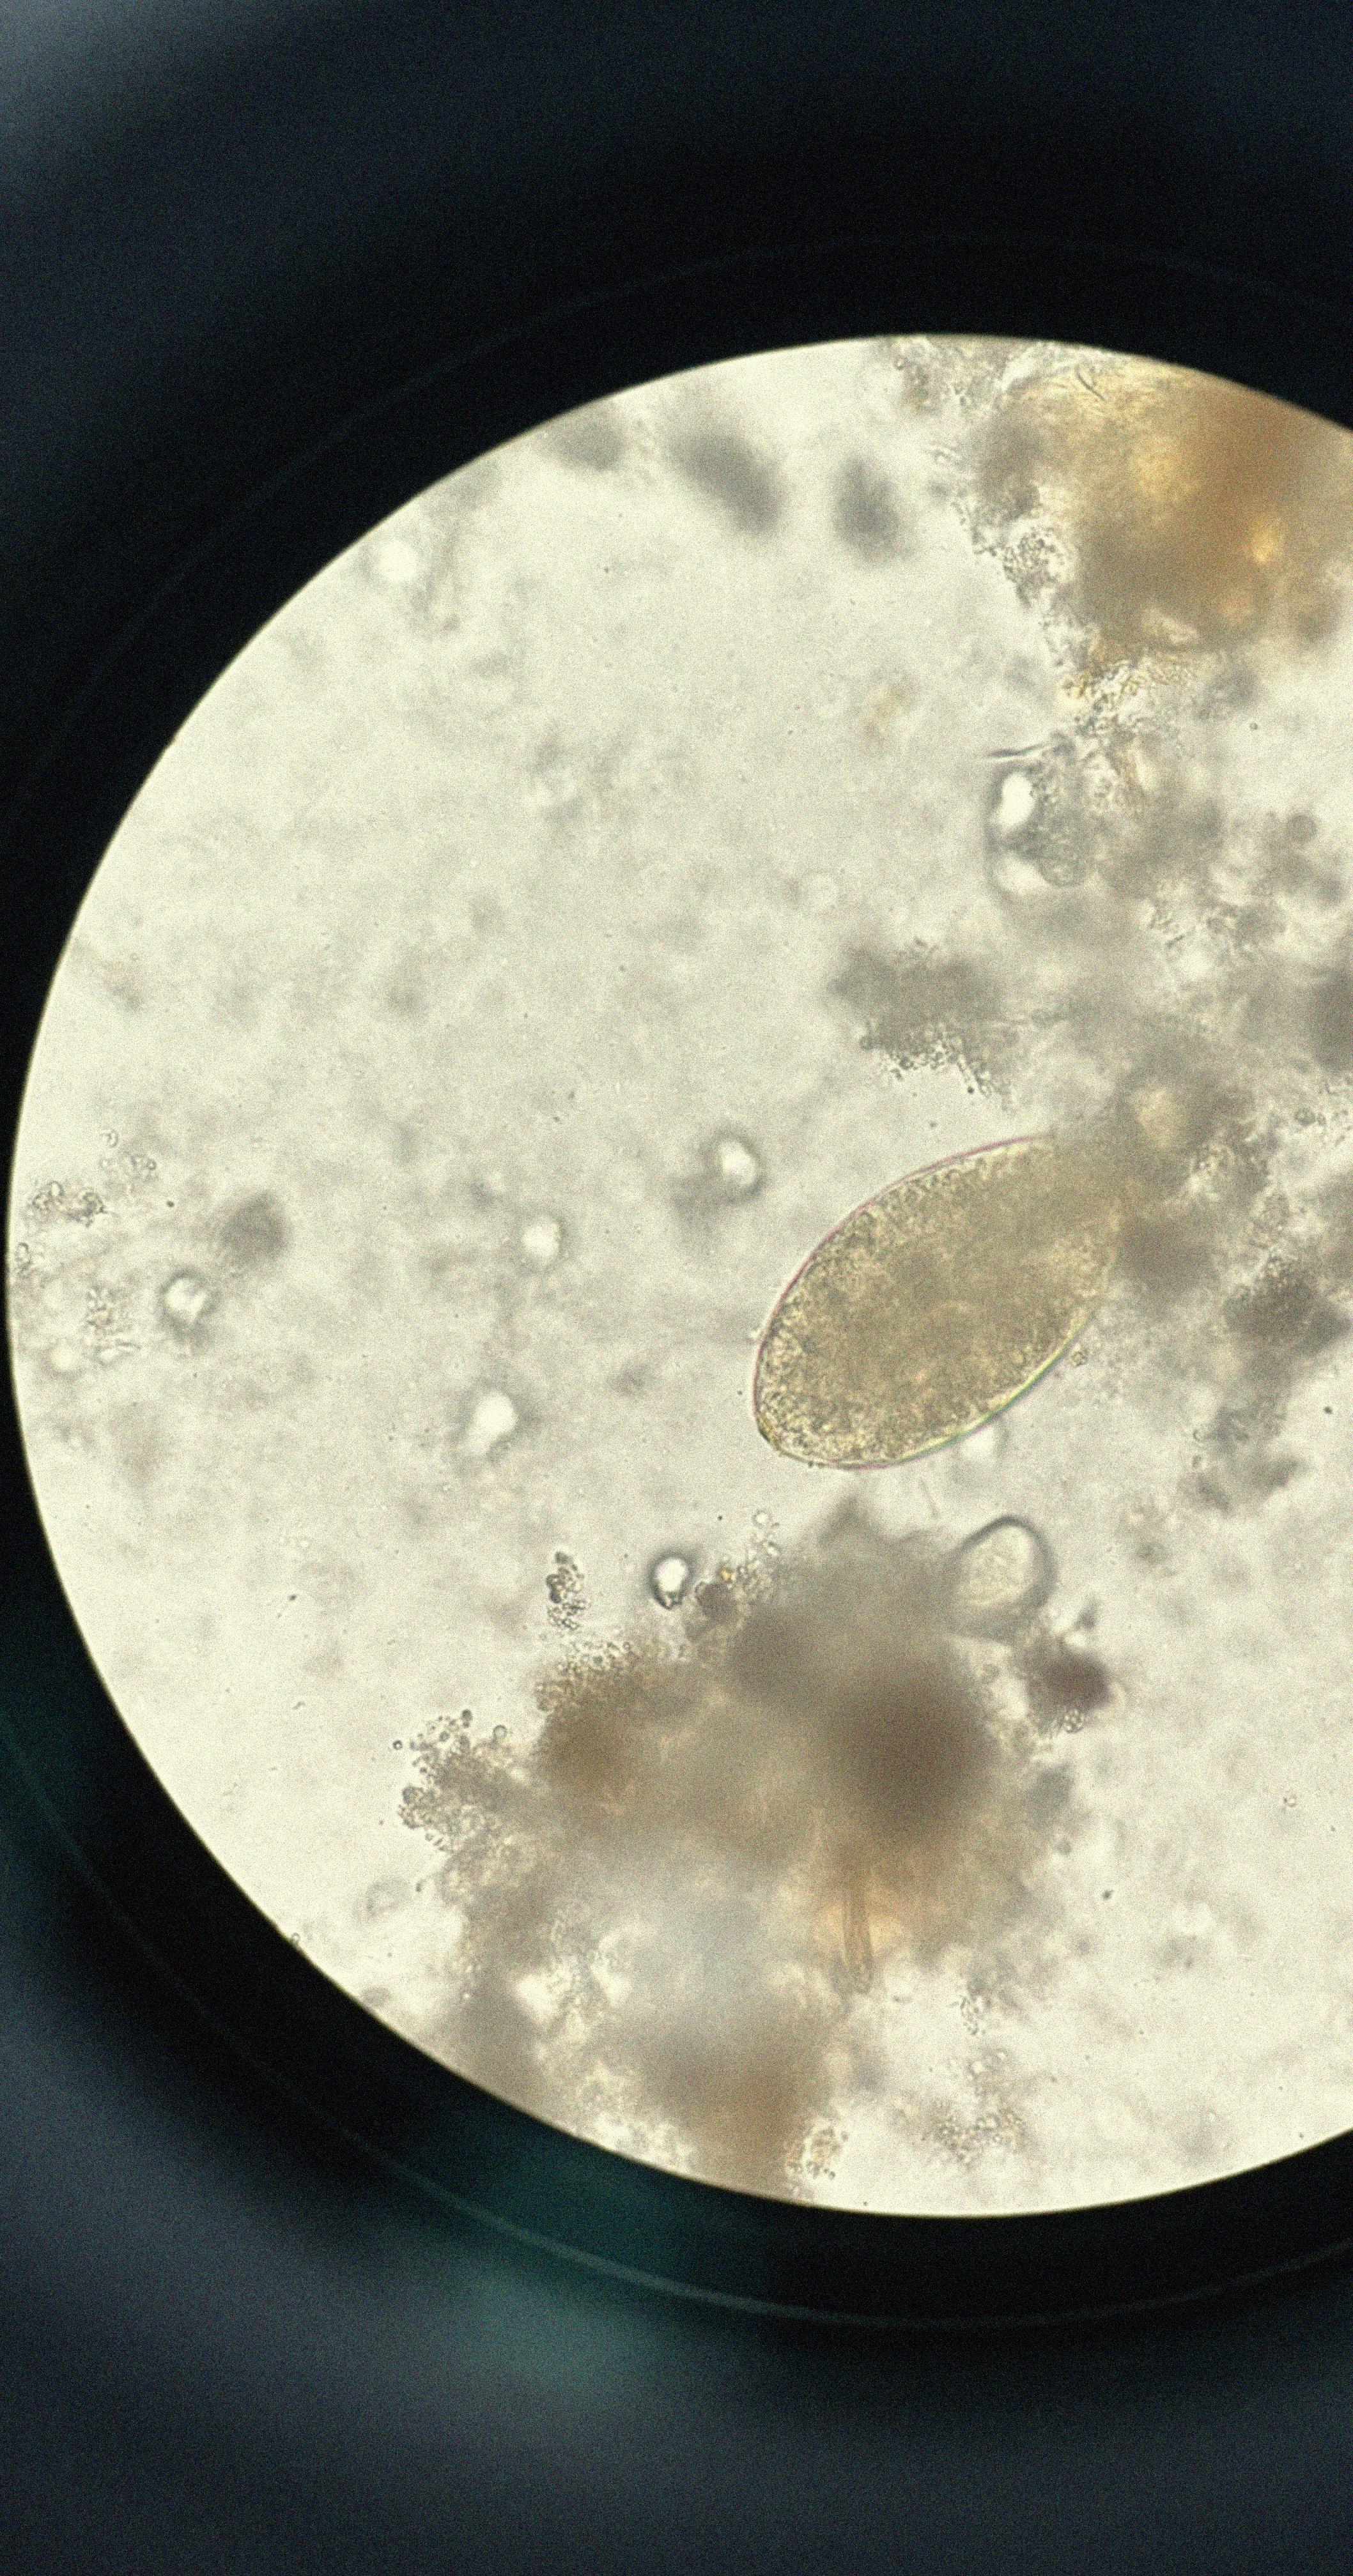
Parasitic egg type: Fasciolopsis buski